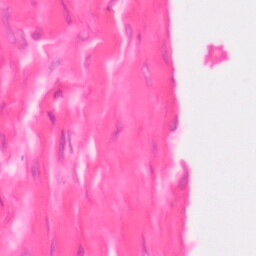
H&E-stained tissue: Colon